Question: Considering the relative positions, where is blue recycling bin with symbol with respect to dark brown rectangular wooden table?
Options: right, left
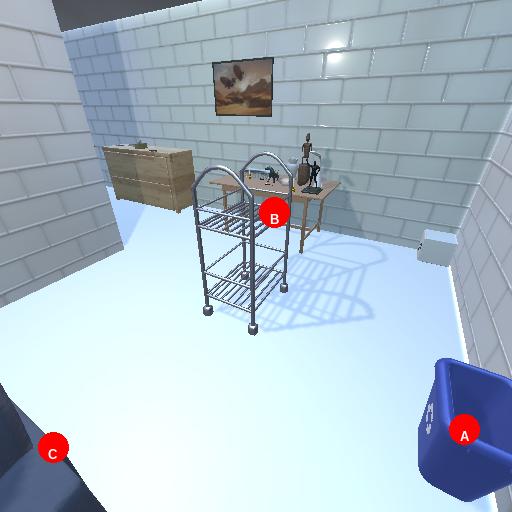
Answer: right